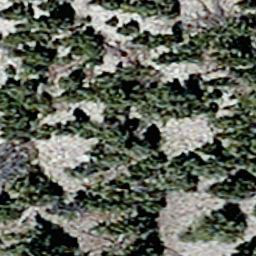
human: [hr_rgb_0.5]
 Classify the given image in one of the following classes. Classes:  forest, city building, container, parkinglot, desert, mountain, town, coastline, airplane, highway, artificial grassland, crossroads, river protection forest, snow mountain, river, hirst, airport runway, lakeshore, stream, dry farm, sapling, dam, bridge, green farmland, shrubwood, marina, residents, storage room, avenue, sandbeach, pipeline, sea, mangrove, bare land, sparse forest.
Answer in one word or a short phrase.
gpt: sparse forest